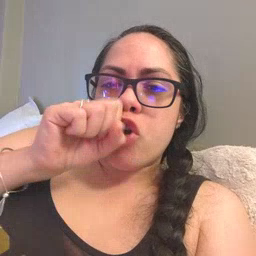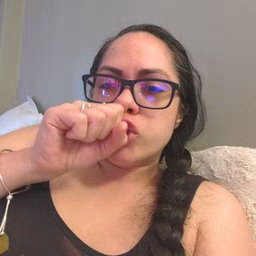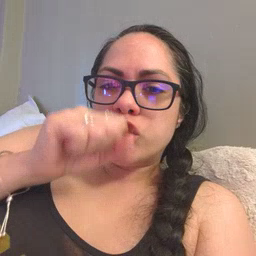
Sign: orange